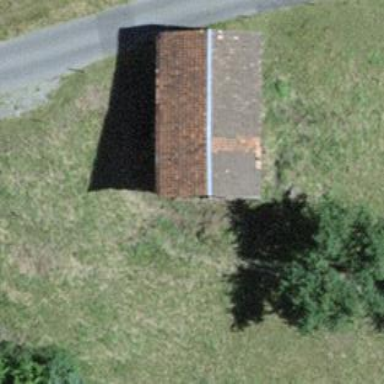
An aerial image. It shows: Rural barn.